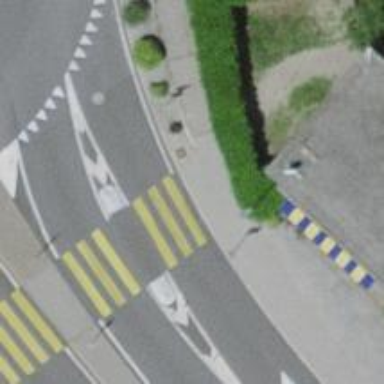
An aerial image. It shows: Kerb barrier.